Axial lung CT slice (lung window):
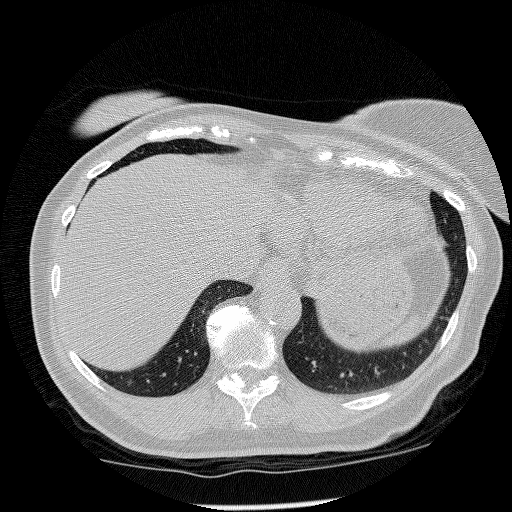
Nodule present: no